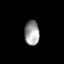
Tissue: lung
Cell type: Myeloid cells
Senescence score: 0.5579
Nuclear area (px): 356
Mean DAPI intensity: 157.941